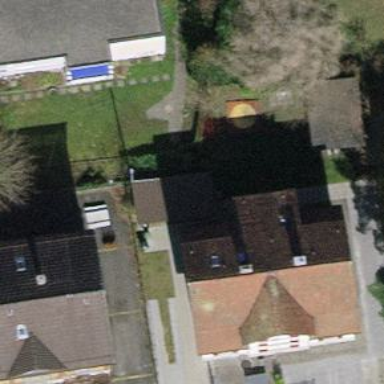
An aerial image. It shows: Apartments building with gambrel-shaped roof.